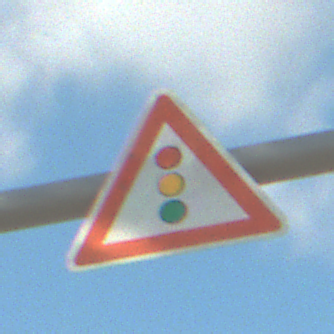
Verkehrszeichen: Lichtzeichenanlage
Umgebung: Outdoor, RoadRail
Tageszeit: MorningAfternoon
Wetter: PartlyCloudy
Licht: Natural
Jahreszeit: NotSpecified
Kontrast: HighContrast